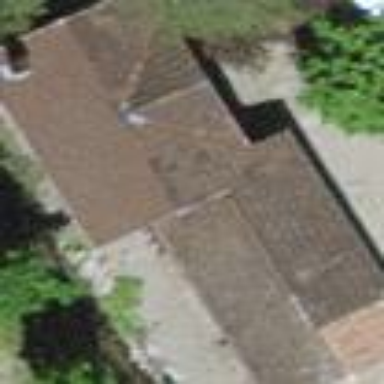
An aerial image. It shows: Shed.